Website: macys
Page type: customer-info-address
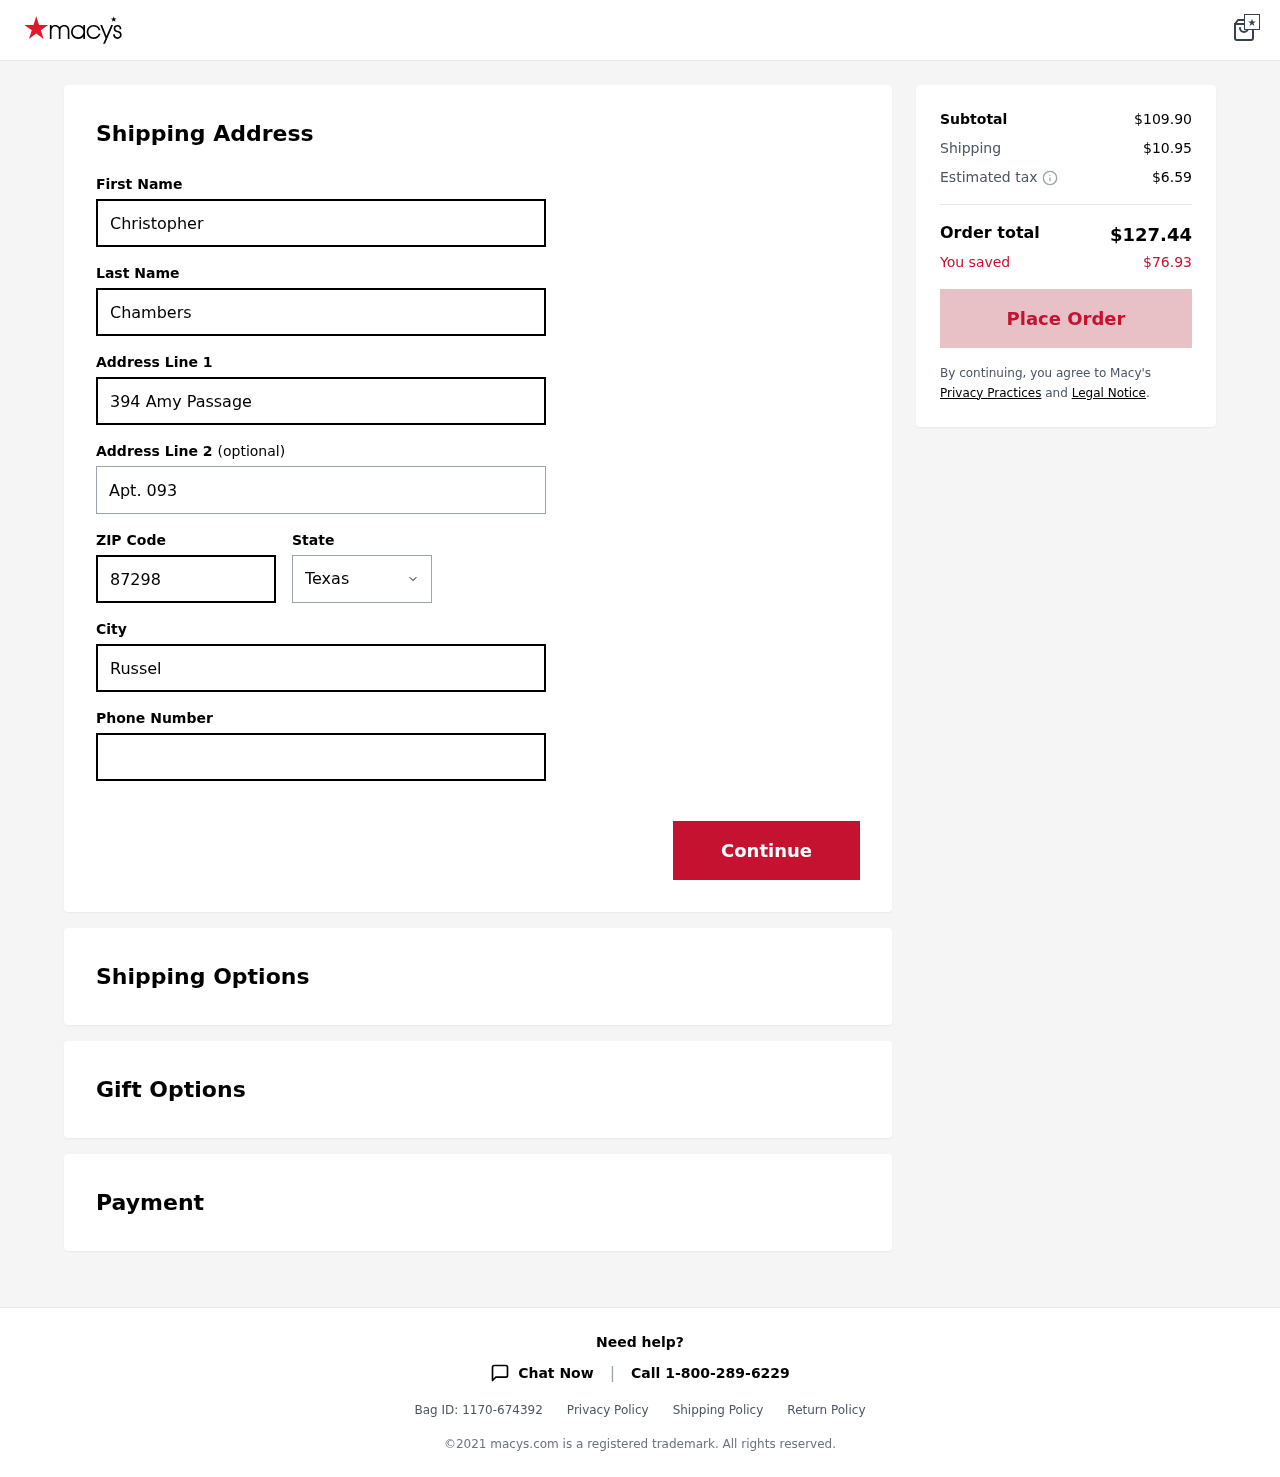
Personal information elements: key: PII_CITY
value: Russellbury
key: PII_FIRSTNAME
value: Christopher
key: PII_LASTNAME
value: Chambers
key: PII_PHONE
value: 3212750252
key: PII_POSTCODE
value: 87298
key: PII_STATE
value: Texas
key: PII_STREET
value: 394 Amy Passage
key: PII_STREET2
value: Apt. 093
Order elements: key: ORDER_SUBTOTAL
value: $109.90
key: ORDER_SHIPPING_COST
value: $10.95
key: ORDER_TAX
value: $6.59
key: ORDER_TOTAL
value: $127.44
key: ORDER_SAVINGS
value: $76.93